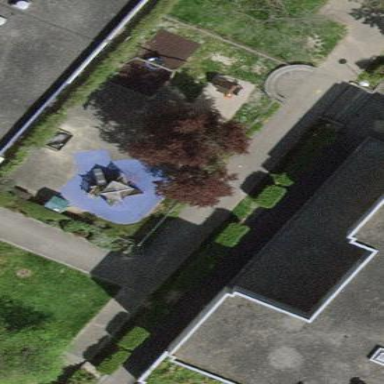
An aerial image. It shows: View of roof of building.